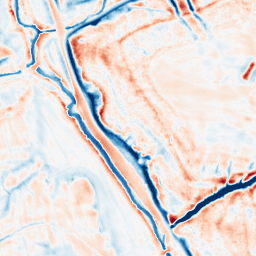
Category: edge_preserving
Decomposition family: bilateral
Decomposition parameters: d: 21
sigma_color: 50
sigma_space: 25
Upsampling method: cubic_mitchell
Upsampling parameters: scale: 2
Upsampling scale: 2